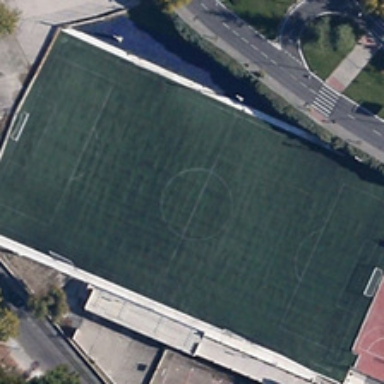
A football field is near several green trees and two roads .